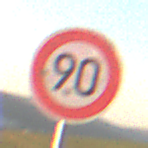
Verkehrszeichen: Geschwindigkeit90
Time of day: SunriseSunset
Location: Outdoor (Nature)
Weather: PartlyCloudy
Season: NotSpecified
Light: Natural